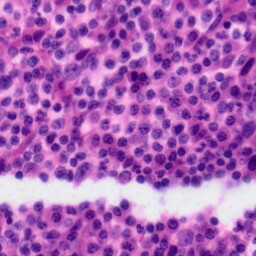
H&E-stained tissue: Tonsil